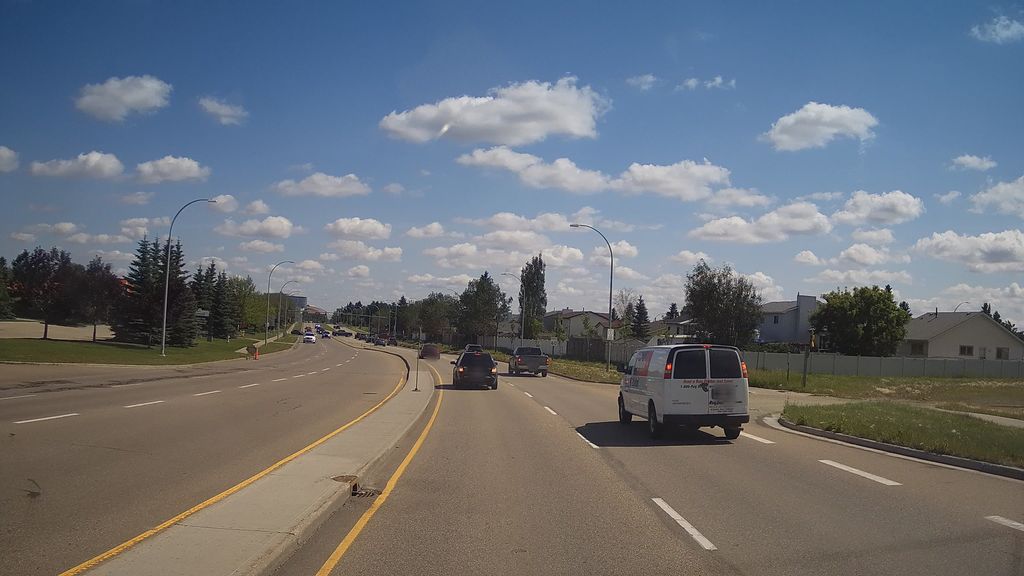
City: edmonton